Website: apple
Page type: cross-sells
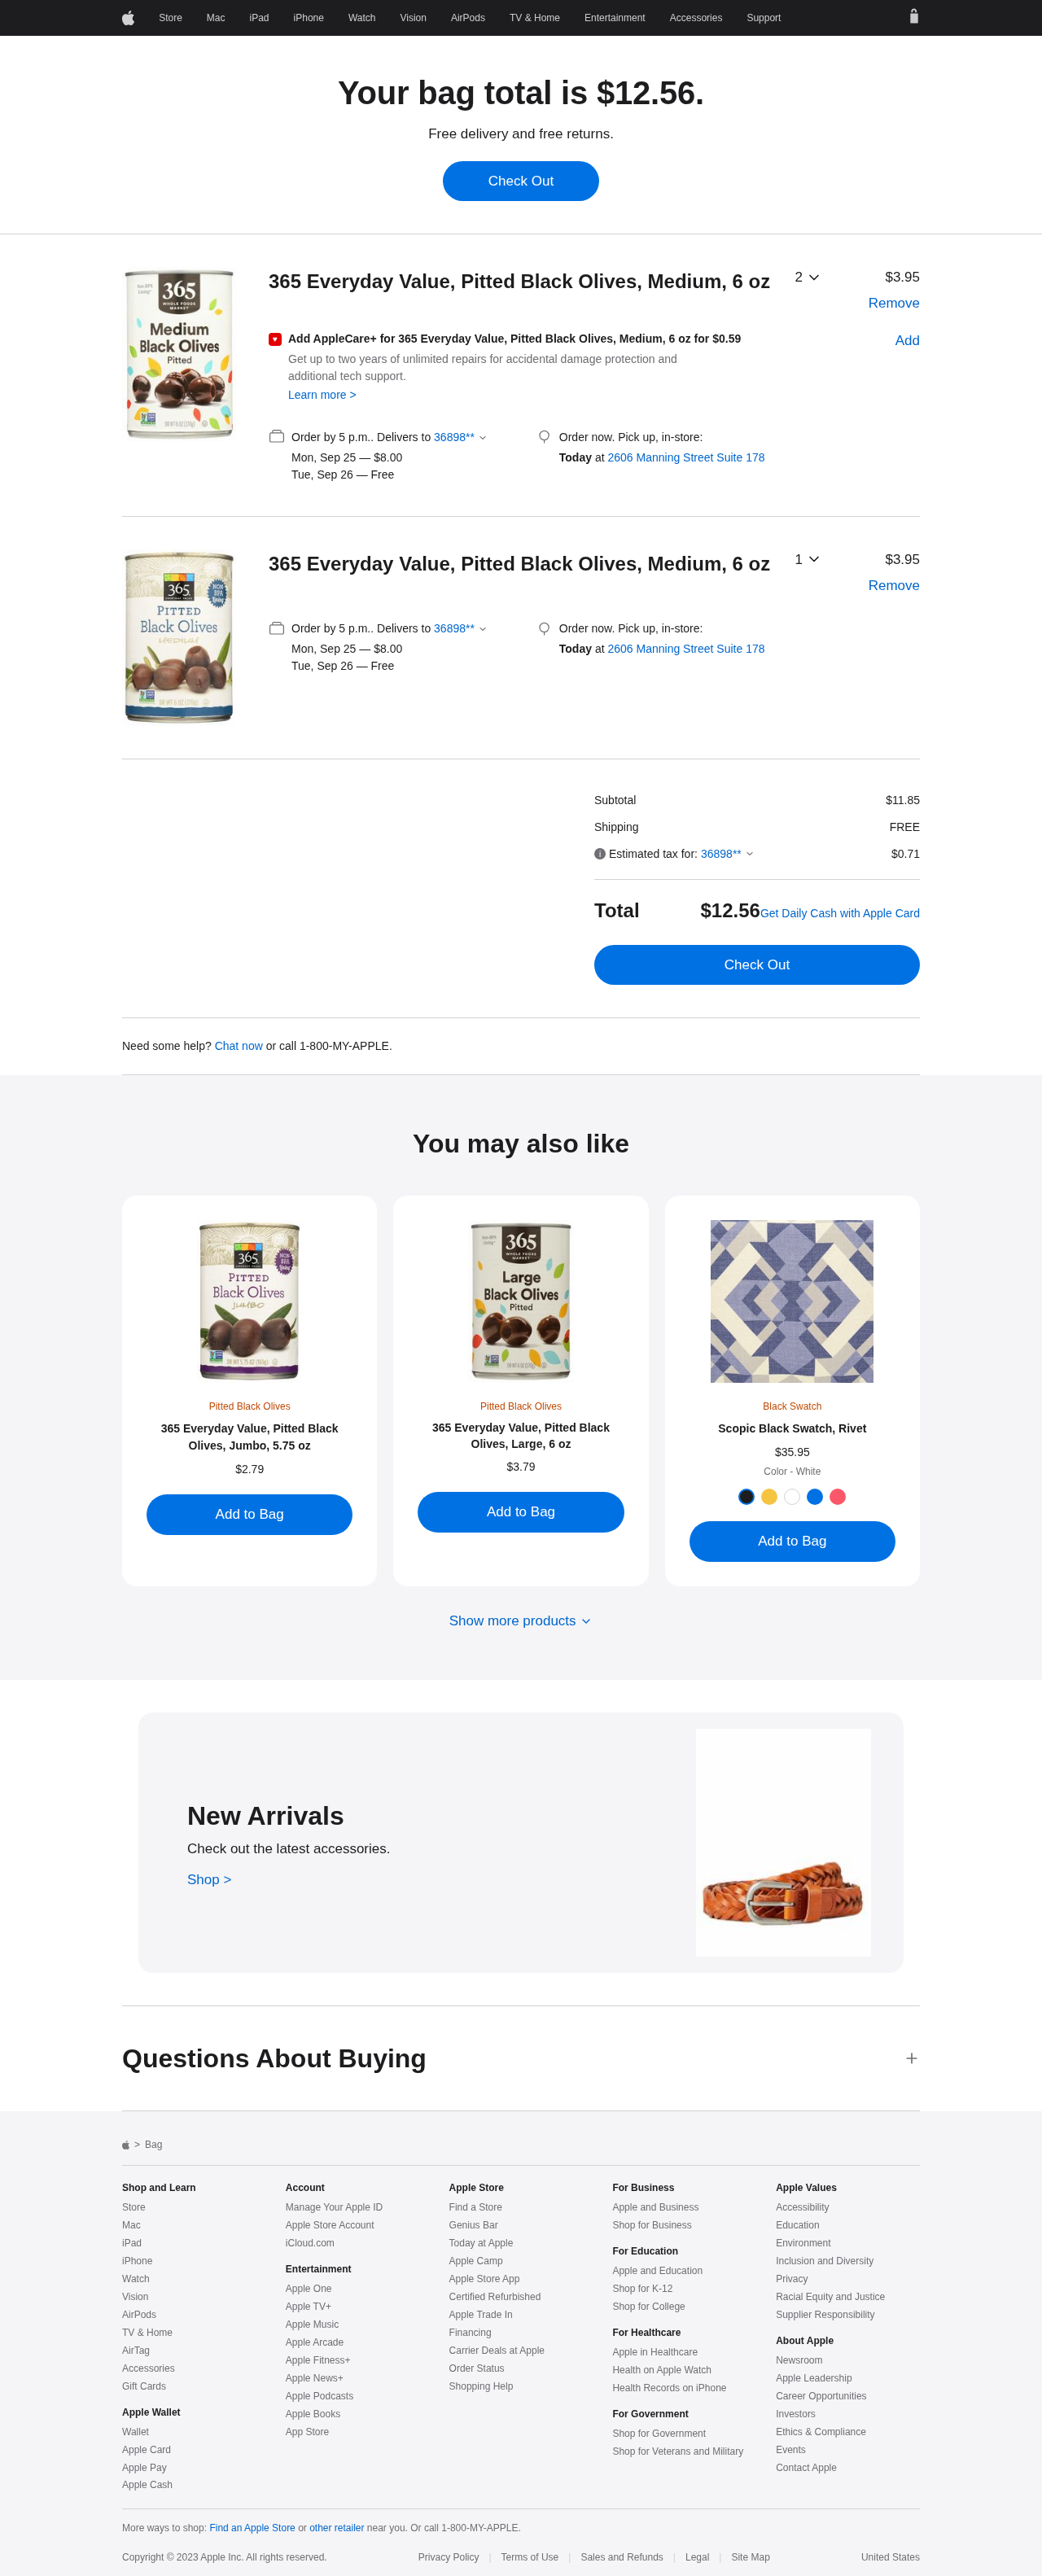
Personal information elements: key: PII_LOCATION1_STREET
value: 2606 Manning Street Suite 178
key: PII_POSTCODE
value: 36898
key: PII_POSTCODE_FULL
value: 36898
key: PII_POSTCODE_NUMERIC
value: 36898
Product elements: key: PRODUCT1_NAME
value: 365 Everyday Value, Pitted Black Olives, Medium, 6 oz
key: PRODUCT1_PRICE
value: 3.95
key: PRODUCT1_QUANTITY
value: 2
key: PRODUCT2_NAME
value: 365 Everyday Value, Pitted Black Olives, Medium, 6 oz
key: PRODUCT2_PRICE
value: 3.95
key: PRODUCT2_QUANTITY
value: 1
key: PRODUCT3_ITEM_CATEGORY
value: Pitted Black Olives
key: PRODUCT3_NAME
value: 365 Everyday Value, Pitted Black Olives, Jumbo, 5.75 oz
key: PRODUCT3_PRICE
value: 2.79
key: PRODUCT4_ITEM_CATEGORY
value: Pitted Black Olives
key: PRODUCT4_NAME
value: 365 Everyday Value, Pitted Black Olives, Large, 6 oz
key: PRODUCT4_PRICE
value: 3.79
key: PRODUCT5_ITEM_CATEGORY
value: Black Swatch
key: PRODUCT5_NAME
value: Scopic Black Swatch, Rivet
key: PRODUCT5_PRICE
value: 35.95
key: PRODUCT1_NAME2
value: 365 Everyday Value, Pitted Black Olives, Medium, 6 oz
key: PRODUCT1_APPLECARE_PRICE
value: $0.59
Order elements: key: ORDER_TOTAL
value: $12.56
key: ORDER_DELIVERY_DATE
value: Mon, Sep 25
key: ORDER_DELIVERY_DATE2
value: Tue, Sep 26
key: ORDER_DELIVERY_DATE3
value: Mon, Sep 25
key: ORDER_DELIVERY_DATE4
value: Tue, Sep 26
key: ORDER_SUBTOTAL
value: $11.85
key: ORDER_SHIPPING_COST
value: FREE
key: ORDER_TAX
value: $0.71
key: ORDER_TOTAL2
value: $12.56